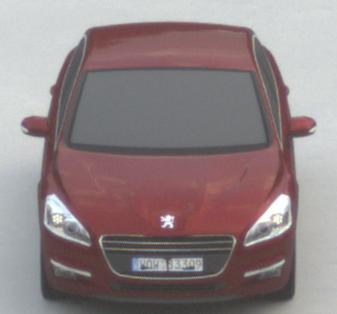
Make: Peugeot
Model: 508 120 VTi
Detailed model: 508 (I) Limousine
Model produced from: 2011/03
Model produced until: 2014/05
Doors: 4
Color: red
Road condition: dry road
Daytime: sunrise or sunset
Contrast: low contrast